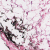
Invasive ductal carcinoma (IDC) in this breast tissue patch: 0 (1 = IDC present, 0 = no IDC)